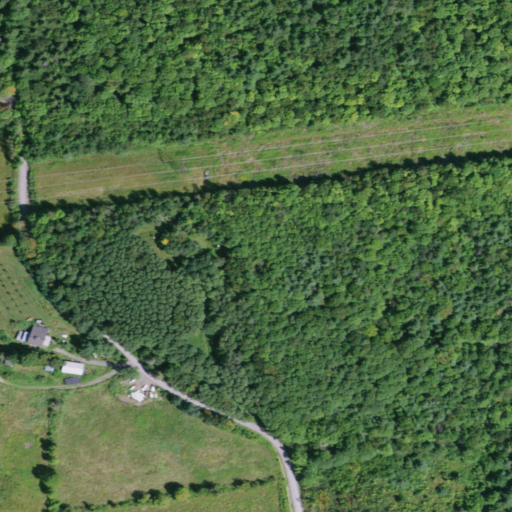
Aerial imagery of mountain in New York named North Hill containing deciduous forest, mixed forest, open development, pasture, and evergreen forest